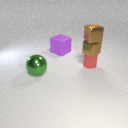
small red rubber cylinder below small brown metal cube